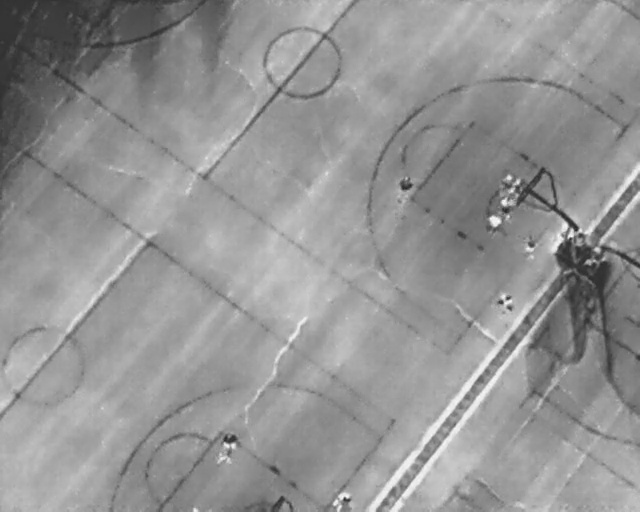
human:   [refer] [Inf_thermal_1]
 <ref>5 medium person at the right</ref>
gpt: <box>[[81, 46, 84, 49, 2], [75, 41, 78, 44, 2], [77, 39, 80, 41, 2], [77, 34, 80, 36, 2], [79, 35, 82, 37, 2]]</box>

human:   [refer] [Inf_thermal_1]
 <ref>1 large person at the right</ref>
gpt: <box>[[77, 57, 80, 60, 2]]</box>

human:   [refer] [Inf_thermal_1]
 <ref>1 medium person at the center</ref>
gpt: <box>[[61, 34, 64, 37, 2]]</box>